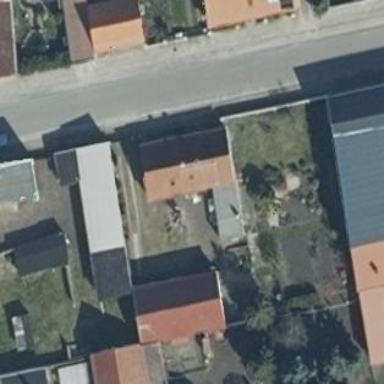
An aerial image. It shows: Simple house.